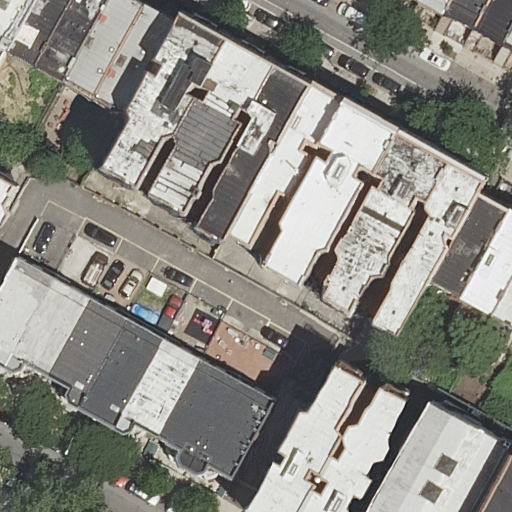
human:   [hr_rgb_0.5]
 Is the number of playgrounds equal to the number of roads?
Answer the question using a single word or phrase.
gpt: no

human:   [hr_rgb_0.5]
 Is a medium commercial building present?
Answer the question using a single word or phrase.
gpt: no

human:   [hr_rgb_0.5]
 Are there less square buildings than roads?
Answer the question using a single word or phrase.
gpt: yes

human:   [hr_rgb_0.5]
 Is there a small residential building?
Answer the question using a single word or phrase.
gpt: yes

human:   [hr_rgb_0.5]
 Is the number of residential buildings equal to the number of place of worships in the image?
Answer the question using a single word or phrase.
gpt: no

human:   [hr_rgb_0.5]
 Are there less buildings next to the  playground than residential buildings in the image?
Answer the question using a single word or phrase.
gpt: no

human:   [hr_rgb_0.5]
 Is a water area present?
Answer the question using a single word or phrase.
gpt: no

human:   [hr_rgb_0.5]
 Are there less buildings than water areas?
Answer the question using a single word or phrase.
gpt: no

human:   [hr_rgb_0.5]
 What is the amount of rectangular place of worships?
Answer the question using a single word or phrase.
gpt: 1

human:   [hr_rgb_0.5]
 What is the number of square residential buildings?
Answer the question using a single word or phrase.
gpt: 0

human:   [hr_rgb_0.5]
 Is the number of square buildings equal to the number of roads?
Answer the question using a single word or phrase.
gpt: no

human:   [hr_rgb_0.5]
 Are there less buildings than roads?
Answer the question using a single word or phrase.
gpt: no

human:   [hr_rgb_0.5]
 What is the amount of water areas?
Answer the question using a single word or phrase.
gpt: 0

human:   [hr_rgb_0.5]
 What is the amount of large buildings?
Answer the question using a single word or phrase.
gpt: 1

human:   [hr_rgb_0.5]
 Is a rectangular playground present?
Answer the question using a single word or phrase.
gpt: yes

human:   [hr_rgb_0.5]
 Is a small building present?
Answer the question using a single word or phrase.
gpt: yes

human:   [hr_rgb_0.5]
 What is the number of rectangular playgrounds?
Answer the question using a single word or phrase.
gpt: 1

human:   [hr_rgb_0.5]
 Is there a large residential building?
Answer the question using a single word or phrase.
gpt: yes

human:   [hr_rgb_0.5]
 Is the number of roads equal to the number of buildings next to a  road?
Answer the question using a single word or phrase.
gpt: no

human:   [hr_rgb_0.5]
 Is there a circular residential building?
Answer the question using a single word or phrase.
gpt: no

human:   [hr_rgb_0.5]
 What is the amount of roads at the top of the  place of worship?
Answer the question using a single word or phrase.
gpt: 2

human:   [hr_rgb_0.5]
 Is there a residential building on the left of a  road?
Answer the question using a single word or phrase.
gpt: yes

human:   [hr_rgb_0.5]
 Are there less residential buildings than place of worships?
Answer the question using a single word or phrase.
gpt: no

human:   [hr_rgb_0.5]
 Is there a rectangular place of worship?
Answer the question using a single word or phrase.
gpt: yes

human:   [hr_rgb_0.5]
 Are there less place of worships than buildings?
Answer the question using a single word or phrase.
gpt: yes

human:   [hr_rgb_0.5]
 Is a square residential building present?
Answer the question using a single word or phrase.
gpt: no

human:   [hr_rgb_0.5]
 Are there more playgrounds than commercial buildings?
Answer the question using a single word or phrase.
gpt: yes

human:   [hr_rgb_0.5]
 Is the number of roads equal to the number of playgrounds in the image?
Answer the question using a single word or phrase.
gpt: no

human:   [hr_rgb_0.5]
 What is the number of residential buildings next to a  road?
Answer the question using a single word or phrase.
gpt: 29

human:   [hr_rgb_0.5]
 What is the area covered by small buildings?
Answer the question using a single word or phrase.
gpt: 396m2

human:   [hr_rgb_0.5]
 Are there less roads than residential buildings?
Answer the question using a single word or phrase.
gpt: yes

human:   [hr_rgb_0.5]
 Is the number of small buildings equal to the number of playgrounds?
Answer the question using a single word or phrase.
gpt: no

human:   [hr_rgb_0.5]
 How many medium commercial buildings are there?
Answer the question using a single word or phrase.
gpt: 0

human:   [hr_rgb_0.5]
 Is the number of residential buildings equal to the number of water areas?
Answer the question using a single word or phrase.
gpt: no

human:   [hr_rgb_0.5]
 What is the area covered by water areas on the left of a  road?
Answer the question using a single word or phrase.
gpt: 0m2

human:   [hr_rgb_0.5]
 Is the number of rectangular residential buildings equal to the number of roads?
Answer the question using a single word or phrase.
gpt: no